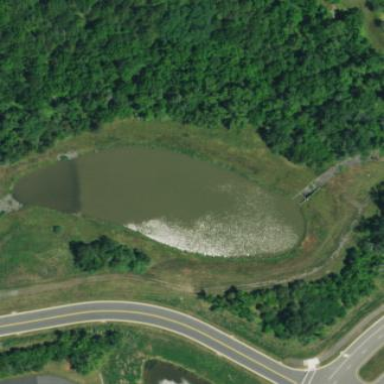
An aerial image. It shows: Peaceful pond surrounded by nature.